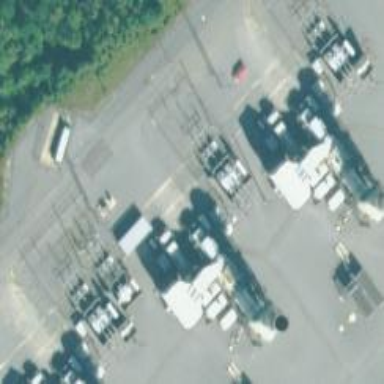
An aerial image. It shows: Switch for power supply.